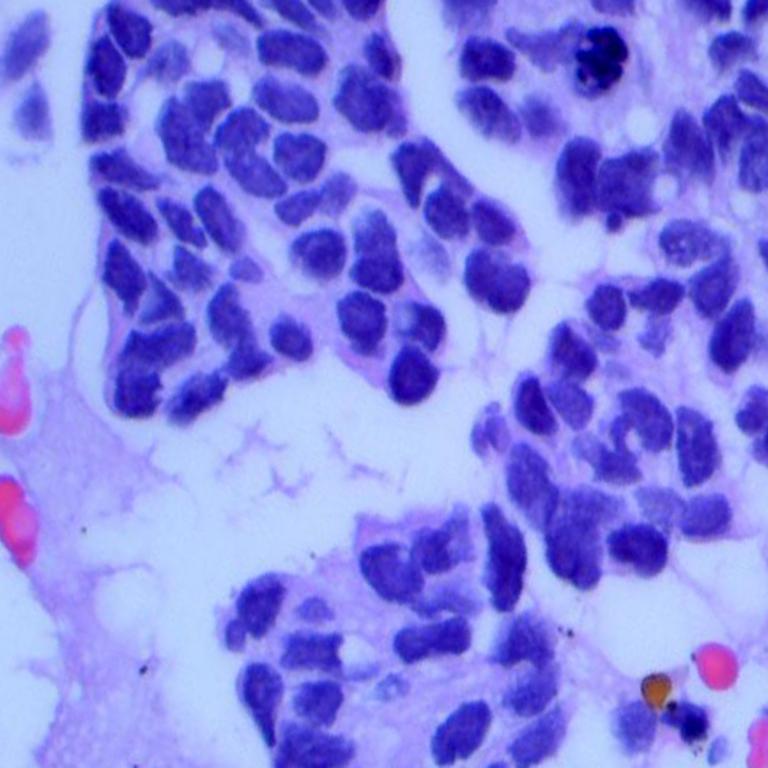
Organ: lung
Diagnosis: adenocarcinomas